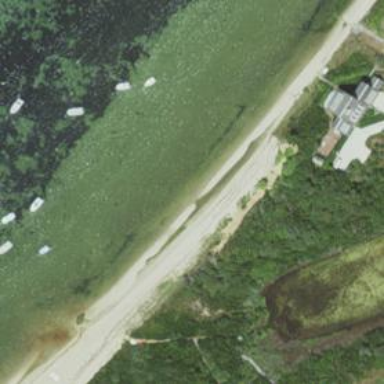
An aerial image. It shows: Scenic beach with natural beauty.